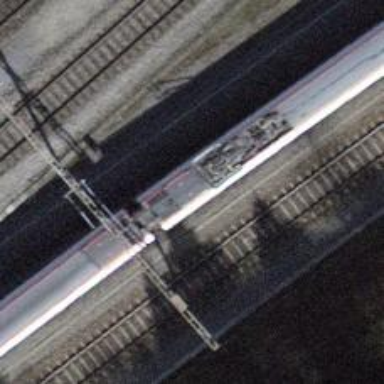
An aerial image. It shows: Single railway track with electrification through contact line.